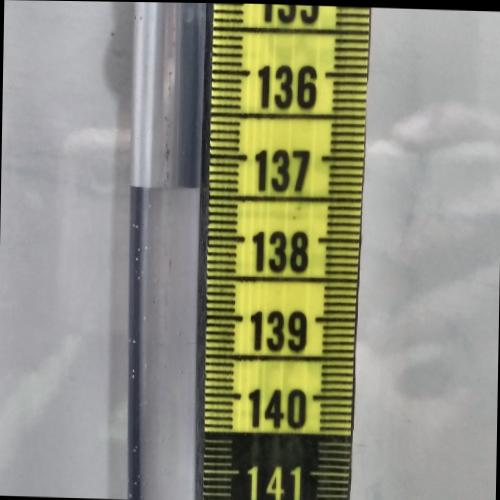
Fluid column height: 137.4 cm